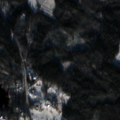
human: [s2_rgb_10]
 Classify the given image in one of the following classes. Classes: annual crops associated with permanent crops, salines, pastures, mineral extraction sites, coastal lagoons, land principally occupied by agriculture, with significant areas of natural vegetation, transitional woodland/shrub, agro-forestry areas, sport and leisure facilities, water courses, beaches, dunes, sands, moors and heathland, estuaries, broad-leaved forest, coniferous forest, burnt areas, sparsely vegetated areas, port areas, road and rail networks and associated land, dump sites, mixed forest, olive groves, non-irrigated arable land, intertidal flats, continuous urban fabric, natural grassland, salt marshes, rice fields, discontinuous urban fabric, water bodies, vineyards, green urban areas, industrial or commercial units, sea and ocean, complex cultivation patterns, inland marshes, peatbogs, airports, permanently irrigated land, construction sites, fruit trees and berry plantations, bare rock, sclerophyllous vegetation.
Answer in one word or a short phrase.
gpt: land principally occupied by agriculture, with significant areas of natural vegetation, coniferous forest, mixed forest, water bodies